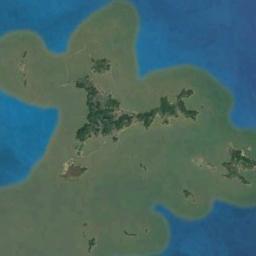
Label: island